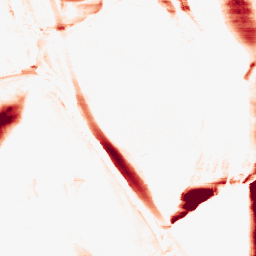
Category: morphological
Decomposition family: morphological_ellipse
Decomposition parameters: operation: opening
width: 5
height: 50
Upsampling method: quadratic
Upsampling parameters: scale: 4
Upsampling scale: 4